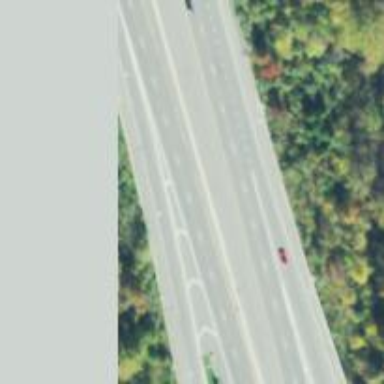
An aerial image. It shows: Trunk link highway.